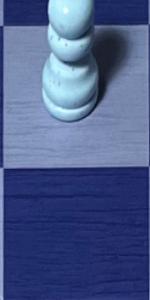
Label: Empty